高一 · 立体几何学
若 $a 、 b$ 是两条异面直线, 且 $a / /$ 平面 $\alpha$, 则 $b$ 与 $\alpha$ 的位置关系是
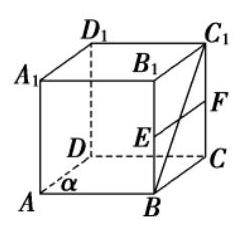
答案: 平行或相交或 $b$ 在 $\alpha$ 内
解析: , 在正方体 $A B C D-A_{1} B_{1} C_{1} D_{1}$ 中, 设平面 $A B C D$ 为 $\alpha, A_{1} B_{1}$ 为 $a$, 则 $a / / \alpha$, 当分别取 $E F$, $B C_{1}, B C$ 为 $b$ 时, 均满足 $a$ 与 $b$ 异面, 于是 $b / / \alpha, b \cap \alpha=B, b \subset \alpha$ (其中 $E, F$ 为棱的中点).